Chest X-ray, AP view. Patient: 58 years old, sex M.
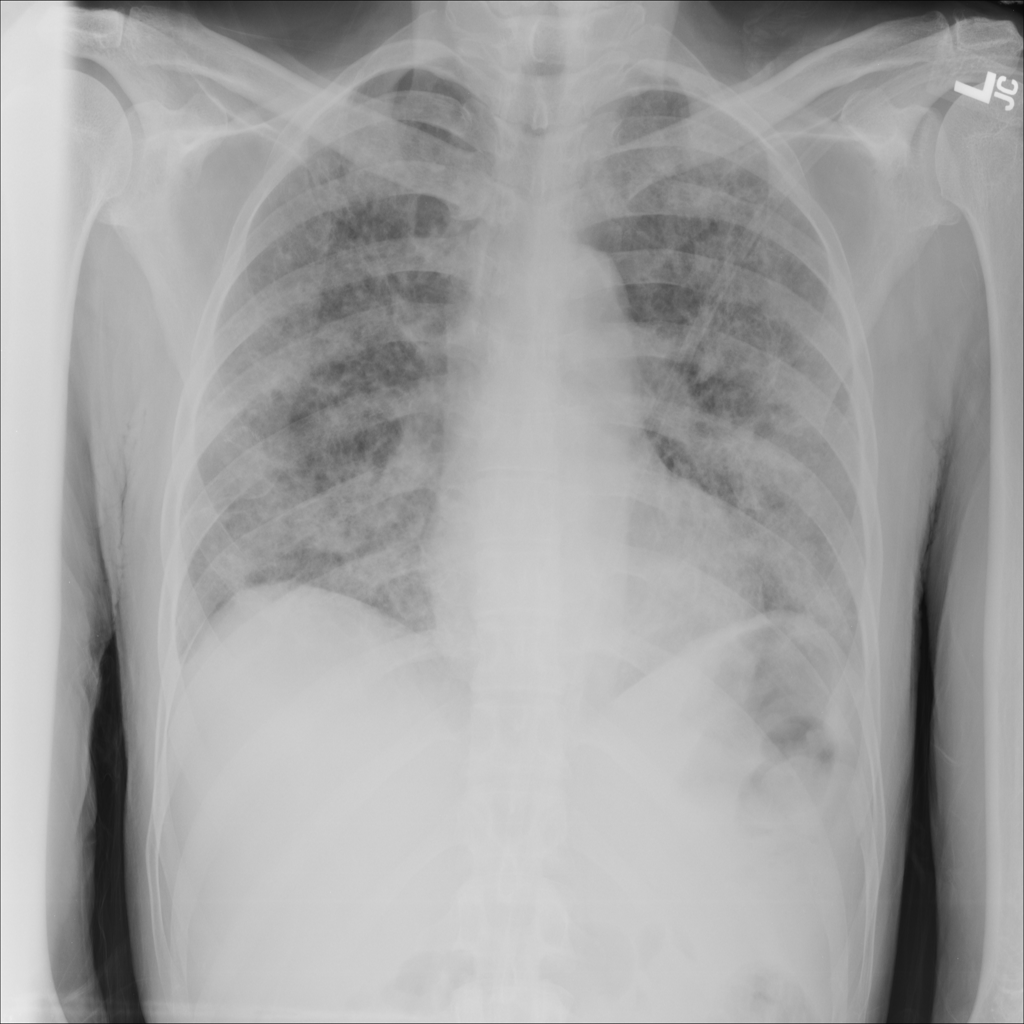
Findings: Effusion, Pleural_Thickening